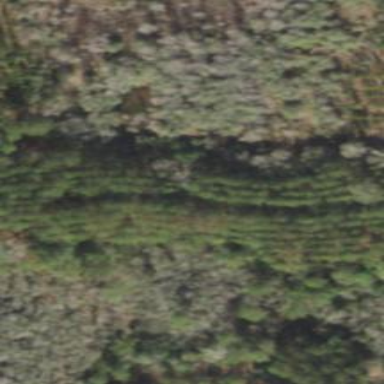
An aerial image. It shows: Forest area predominantly covered with needle-leaved trees.